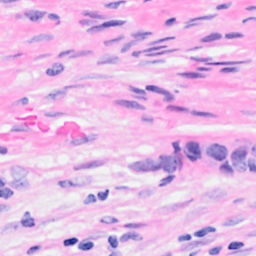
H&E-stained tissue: Breast